Aerial crown-view tile of a tropical tree (Barro Colorado Island, Panama), acquired 20241112:
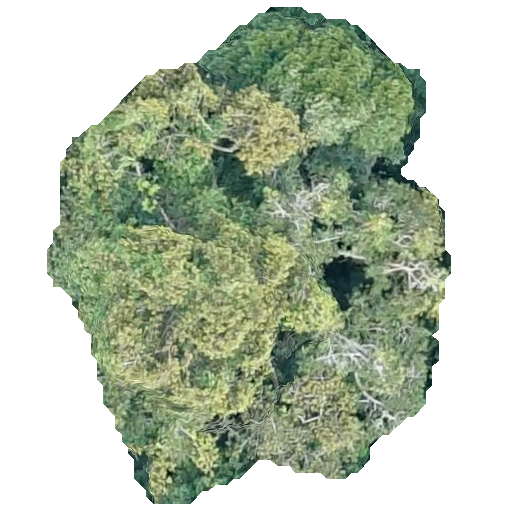
Species: Virola surinamensis
GBIF accepted scientific name: Virola surinamensis
Crown area: 224.174 m²